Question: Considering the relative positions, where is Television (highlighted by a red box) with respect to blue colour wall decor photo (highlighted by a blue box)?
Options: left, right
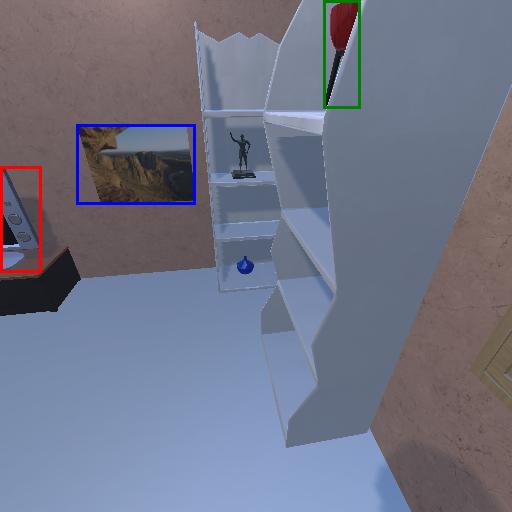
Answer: left